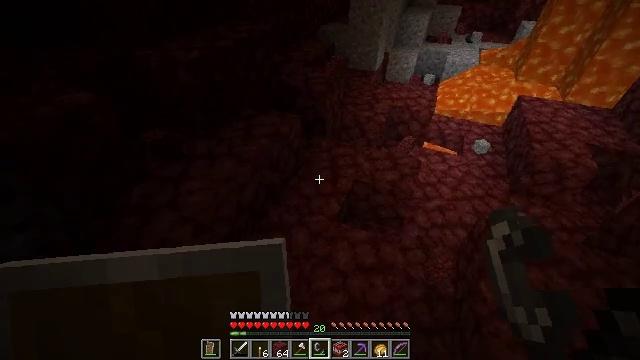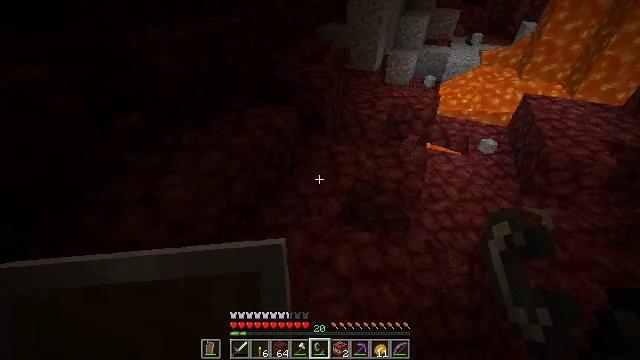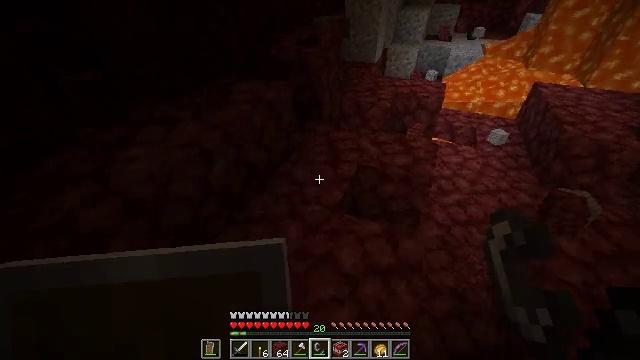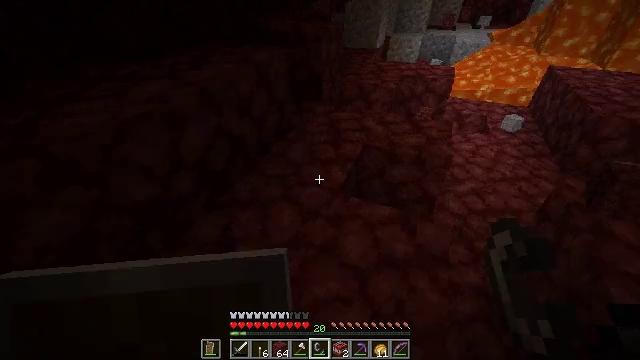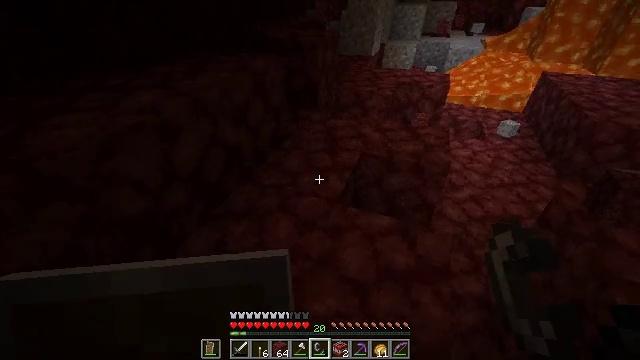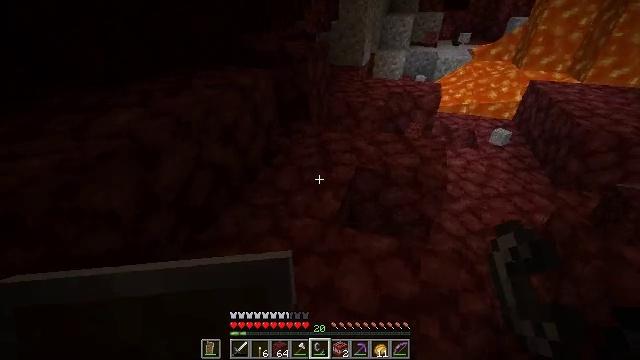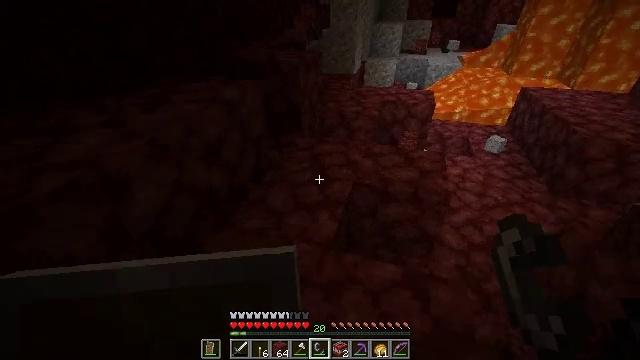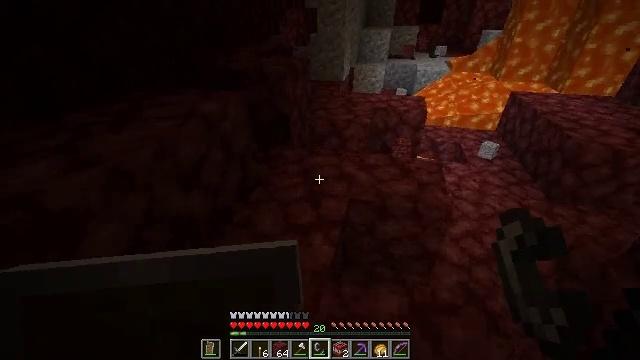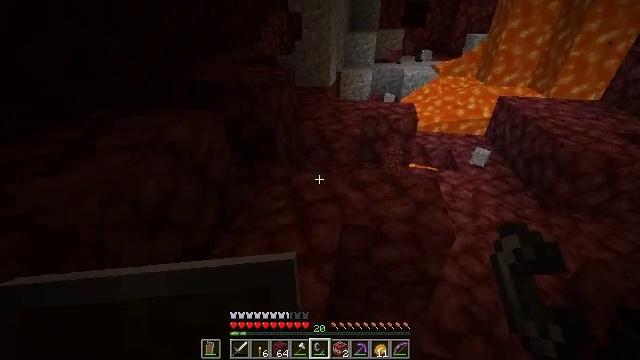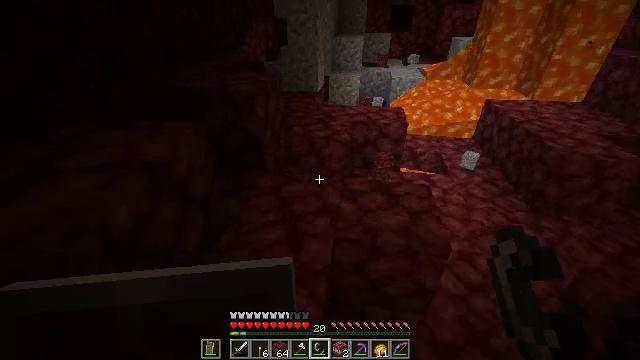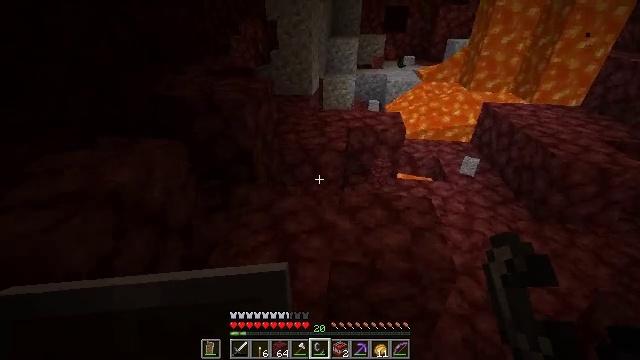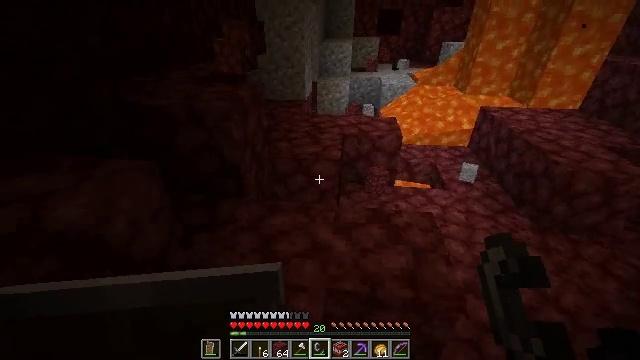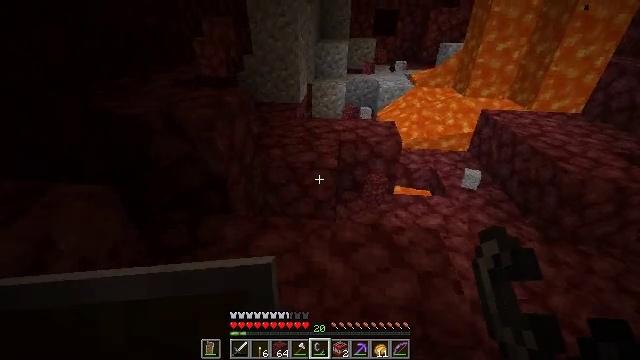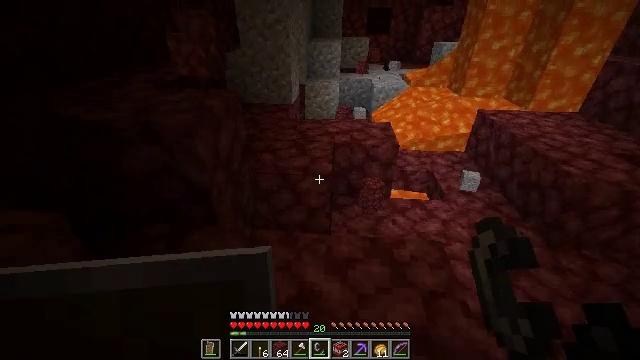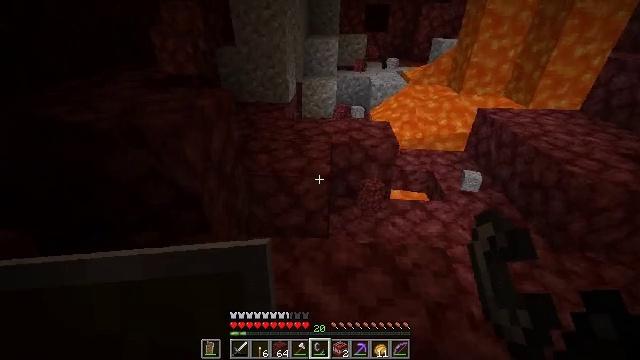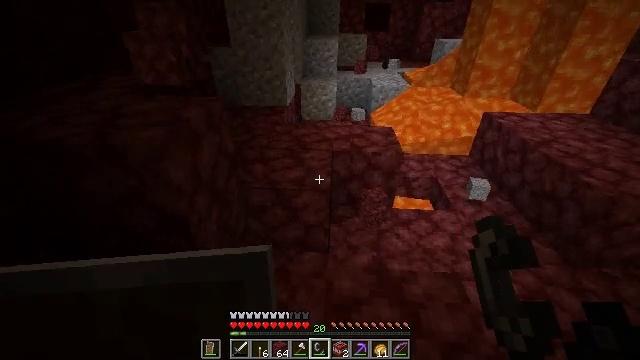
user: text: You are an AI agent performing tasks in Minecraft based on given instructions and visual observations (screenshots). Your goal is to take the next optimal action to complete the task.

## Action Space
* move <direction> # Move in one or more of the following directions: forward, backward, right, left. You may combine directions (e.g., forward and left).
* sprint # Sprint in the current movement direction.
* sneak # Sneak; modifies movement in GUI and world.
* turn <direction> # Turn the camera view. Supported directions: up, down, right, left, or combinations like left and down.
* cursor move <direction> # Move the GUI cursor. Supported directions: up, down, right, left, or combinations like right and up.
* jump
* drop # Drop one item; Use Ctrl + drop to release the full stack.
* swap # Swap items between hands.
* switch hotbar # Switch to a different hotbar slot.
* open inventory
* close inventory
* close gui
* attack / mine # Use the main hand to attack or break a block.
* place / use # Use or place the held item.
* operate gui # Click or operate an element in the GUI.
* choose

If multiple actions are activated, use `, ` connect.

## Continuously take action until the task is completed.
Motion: motion action
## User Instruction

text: Use a strong pickaxe to gather ancient debris.
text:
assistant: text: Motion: move forward, turn up
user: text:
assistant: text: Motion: move forward, turn up
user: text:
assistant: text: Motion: move forward
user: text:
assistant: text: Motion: move forward, turn up
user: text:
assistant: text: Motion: move forward, turn right and up
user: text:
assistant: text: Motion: move forward, turn right and up
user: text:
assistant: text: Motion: move forward, turn right and up
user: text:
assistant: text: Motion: move forward, turn right
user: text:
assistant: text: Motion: move forward, turn right
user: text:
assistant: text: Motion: move forward, turn right
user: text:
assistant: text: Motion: move forward, turn right
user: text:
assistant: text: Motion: move forward
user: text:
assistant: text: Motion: move forward, turn right
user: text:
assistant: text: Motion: move forward
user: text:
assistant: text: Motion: move forward
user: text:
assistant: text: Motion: move forward
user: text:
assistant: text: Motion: no_op
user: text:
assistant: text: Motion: no_op
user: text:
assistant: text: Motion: no_op
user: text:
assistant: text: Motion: turn left
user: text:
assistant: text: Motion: turn left and up
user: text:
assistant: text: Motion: no_op
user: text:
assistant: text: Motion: no_op
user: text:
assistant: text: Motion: move forward
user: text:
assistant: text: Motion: move forward, jump
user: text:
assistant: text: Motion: move forward, turn left, jump
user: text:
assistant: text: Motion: move forward, turn left, jump
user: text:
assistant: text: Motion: move forward, jump
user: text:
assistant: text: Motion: move forward, jump
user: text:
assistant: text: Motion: move forward